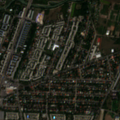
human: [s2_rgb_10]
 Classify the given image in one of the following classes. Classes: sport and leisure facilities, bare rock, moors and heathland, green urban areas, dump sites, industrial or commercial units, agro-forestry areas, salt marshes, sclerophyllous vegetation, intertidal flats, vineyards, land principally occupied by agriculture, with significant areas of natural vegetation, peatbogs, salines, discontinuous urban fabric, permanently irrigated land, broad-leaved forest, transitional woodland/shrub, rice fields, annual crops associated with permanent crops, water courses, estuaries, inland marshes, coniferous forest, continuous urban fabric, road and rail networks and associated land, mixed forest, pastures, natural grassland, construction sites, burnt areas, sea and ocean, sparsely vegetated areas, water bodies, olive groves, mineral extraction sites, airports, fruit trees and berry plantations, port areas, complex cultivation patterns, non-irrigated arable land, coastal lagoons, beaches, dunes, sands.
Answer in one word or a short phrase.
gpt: continuous urban fabric, discontinuous urban fabric, industrial or commercial units, non-irrigated arable land, land principally occupied by agriculture, with significant areas of natural vegetation